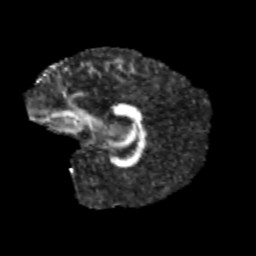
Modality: FA
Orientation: sagittal
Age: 10
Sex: male
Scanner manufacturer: siemens
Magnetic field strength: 3 T
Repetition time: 3.8 s
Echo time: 0.07 s